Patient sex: M
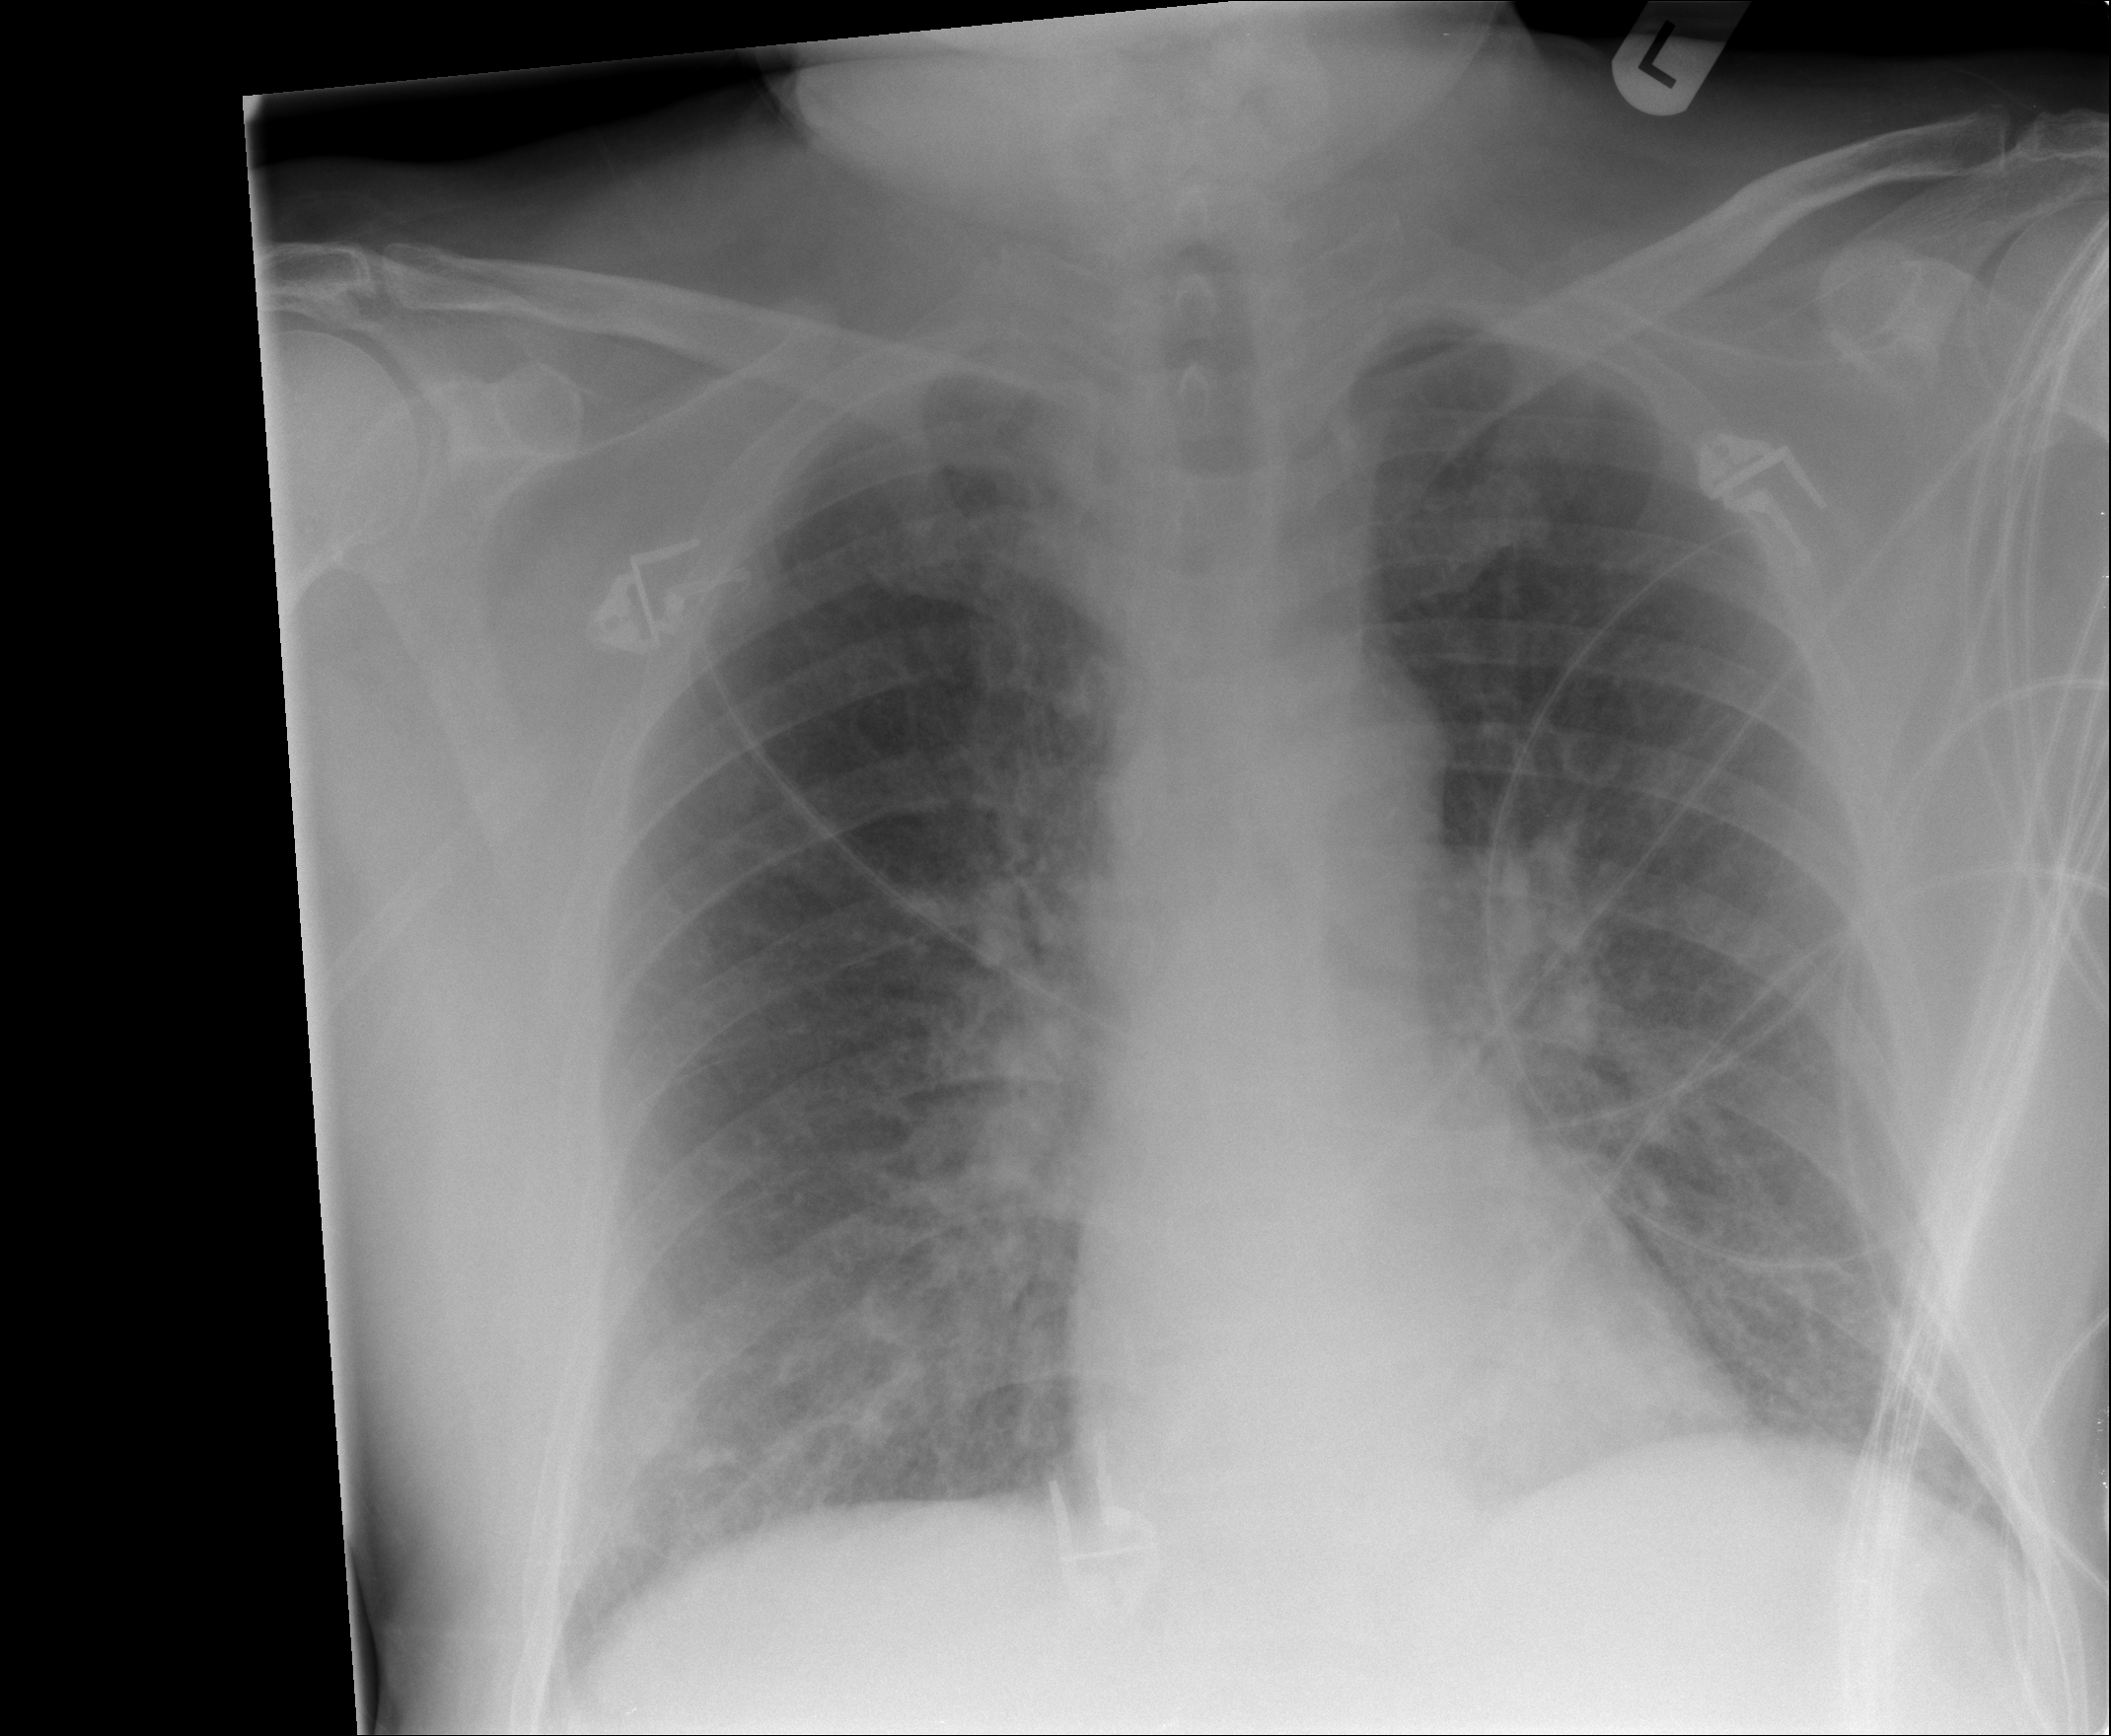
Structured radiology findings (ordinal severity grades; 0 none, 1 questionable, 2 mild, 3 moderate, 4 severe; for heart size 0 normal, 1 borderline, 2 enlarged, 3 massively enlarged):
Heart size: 0
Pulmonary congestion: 2
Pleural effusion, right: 0
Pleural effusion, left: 0
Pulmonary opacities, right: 0
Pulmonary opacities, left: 0
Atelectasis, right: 2
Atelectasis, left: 0